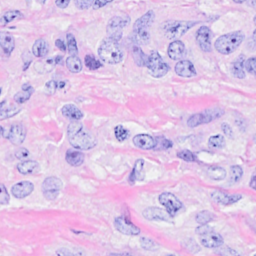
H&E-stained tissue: Breast